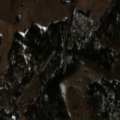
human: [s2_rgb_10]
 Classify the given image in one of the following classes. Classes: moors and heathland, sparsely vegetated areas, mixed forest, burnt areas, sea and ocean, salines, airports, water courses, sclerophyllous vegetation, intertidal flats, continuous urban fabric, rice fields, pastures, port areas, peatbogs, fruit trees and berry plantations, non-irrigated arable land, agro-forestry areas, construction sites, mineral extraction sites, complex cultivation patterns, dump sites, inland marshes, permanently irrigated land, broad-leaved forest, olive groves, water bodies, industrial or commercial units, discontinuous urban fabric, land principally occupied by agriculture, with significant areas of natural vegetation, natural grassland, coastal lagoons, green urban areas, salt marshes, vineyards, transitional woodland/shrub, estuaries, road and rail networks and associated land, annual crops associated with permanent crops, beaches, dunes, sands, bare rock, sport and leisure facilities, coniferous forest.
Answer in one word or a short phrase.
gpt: non-irrigated arable land, land principally occupied by agriculture, with significant areas of natural vegetation, broad-leaved forest, mixed forest